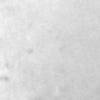
Label: no_change